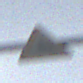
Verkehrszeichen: WildwechselRechts
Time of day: MorningAfternoon
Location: Outdoor (Nature)
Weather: PartlyCloudy
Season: NotSpecified
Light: Natural